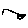
Label: car